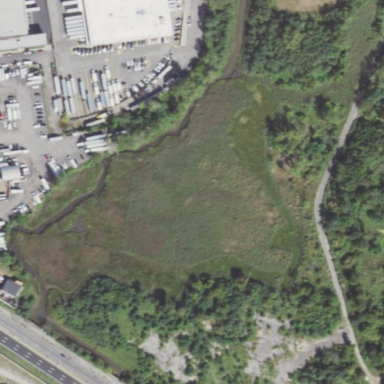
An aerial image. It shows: Wetland area characterized by wet meadow.